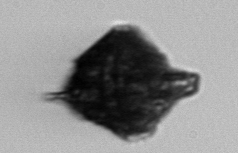
Label: Gonyaulax